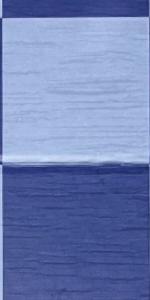
Label: Empty